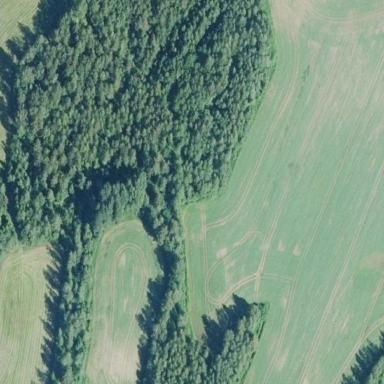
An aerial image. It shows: Forest area.